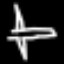
Label: airplane